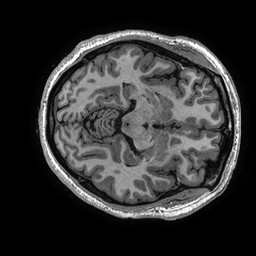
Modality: T1w
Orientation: axial
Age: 25
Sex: female
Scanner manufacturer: ge
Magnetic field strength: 3 T
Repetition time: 0.006952 s
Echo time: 0.00292 s